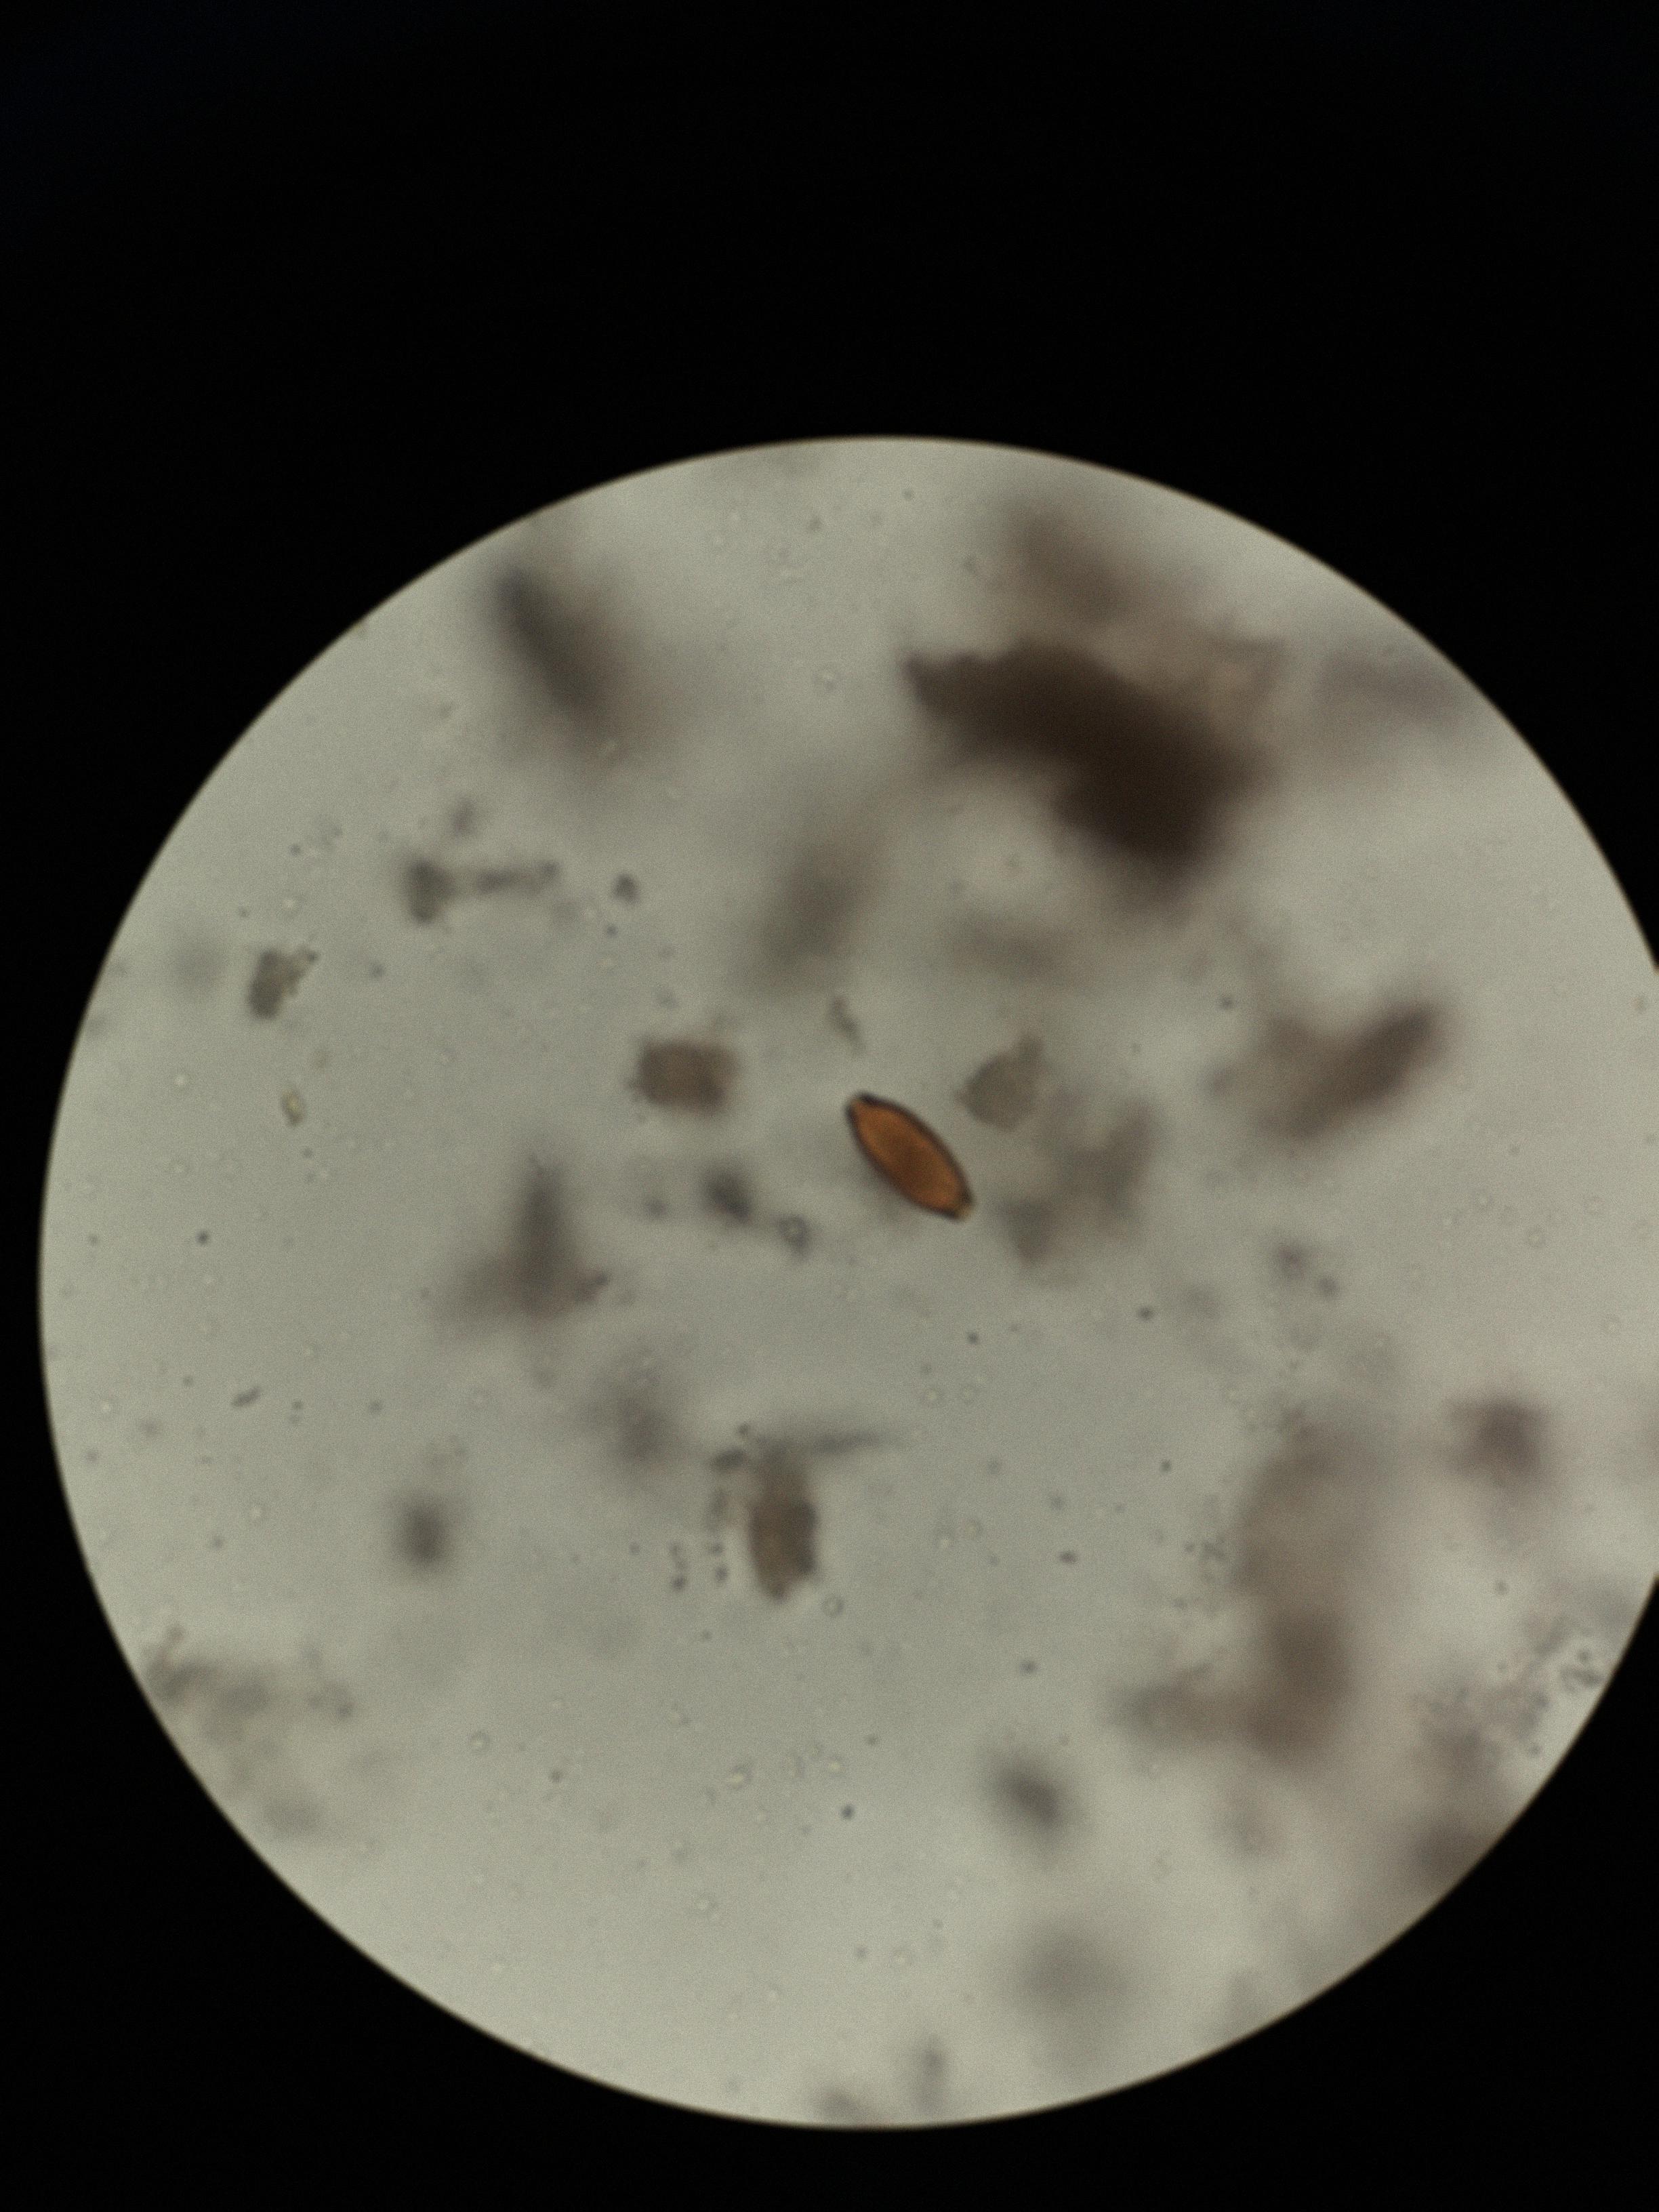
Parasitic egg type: Trichuris trichiura